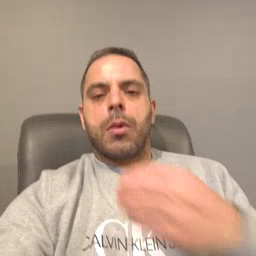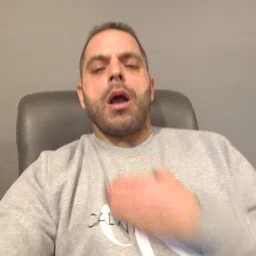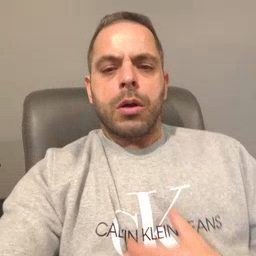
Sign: hungry